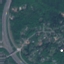
Land use / land cover class: Highway